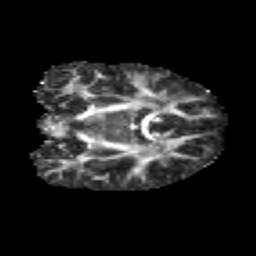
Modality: FA
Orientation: coronal
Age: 10
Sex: male
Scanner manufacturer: siemens
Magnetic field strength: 3 T
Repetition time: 3.8 s
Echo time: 0.07 s